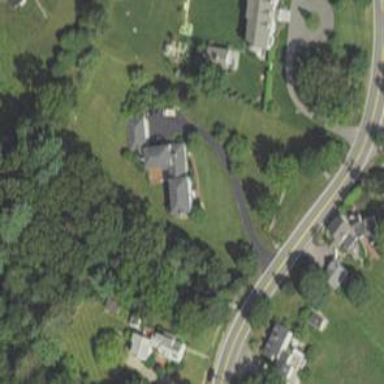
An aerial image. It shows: Driveway leading to service road.